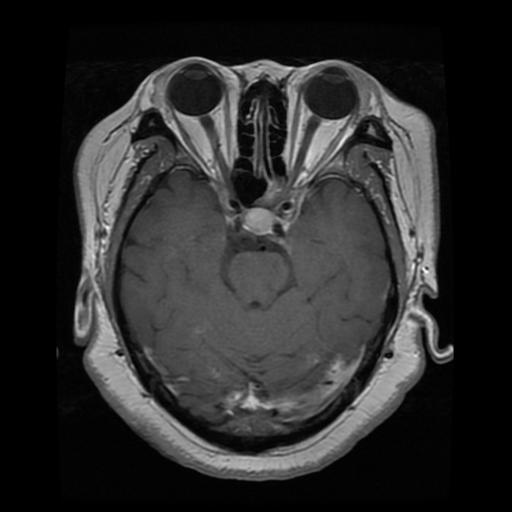
Label: pituitary